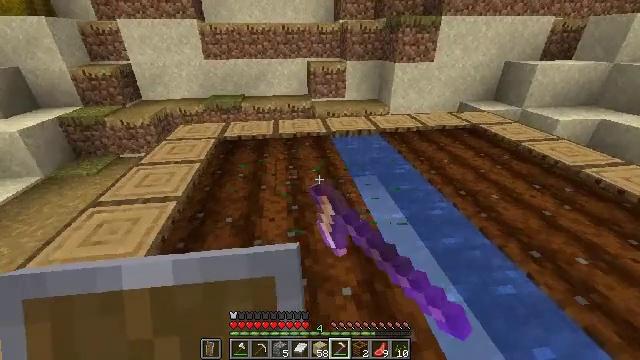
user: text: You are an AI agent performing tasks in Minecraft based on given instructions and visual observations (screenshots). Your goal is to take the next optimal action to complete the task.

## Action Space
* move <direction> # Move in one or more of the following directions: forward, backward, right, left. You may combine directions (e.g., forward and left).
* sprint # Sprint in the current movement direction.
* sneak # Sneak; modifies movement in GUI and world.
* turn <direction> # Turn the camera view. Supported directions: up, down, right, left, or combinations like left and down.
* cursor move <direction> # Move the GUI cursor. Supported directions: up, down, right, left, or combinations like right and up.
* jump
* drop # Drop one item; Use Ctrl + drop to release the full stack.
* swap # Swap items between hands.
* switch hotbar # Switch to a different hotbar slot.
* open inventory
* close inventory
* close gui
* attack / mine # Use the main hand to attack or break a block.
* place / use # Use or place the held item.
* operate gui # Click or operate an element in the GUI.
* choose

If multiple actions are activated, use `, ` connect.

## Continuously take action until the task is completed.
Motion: motion action
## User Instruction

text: Destroy the wheat to collect it.
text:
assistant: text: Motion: attack / mine